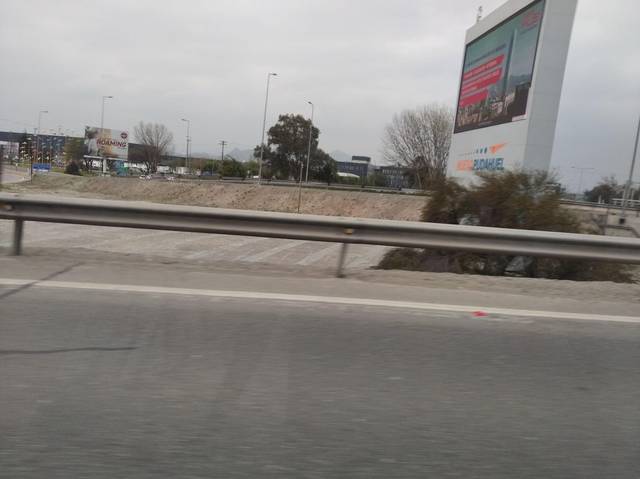
Region: Chile
Coordinates: -33.411, -70.793